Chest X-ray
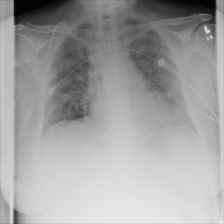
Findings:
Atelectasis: negative
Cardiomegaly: negative
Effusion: negative
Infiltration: positive
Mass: negative
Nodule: negative
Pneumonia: negative
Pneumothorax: negative
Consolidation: negative
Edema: negative
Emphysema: negative
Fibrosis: negative
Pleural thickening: negative
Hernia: negative